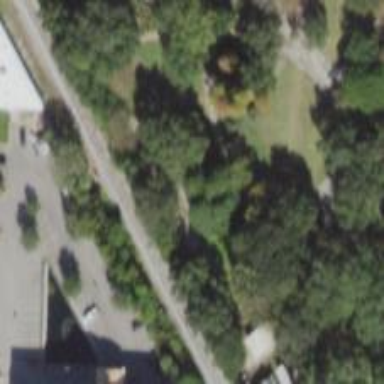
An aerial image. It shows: Miniature railway located in service yard.